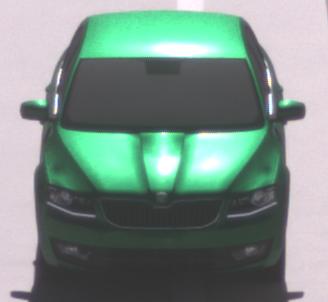
Make: Skoda
Model: Octavia 1.2 TSI
Detailed model: Octavia (III) Limousine
Model produced from: 2013/02
Model produced until: 2015/04
Doors: 5
Color: green
Road condition: dry road
Daytime: midday
Contrast: high contrast